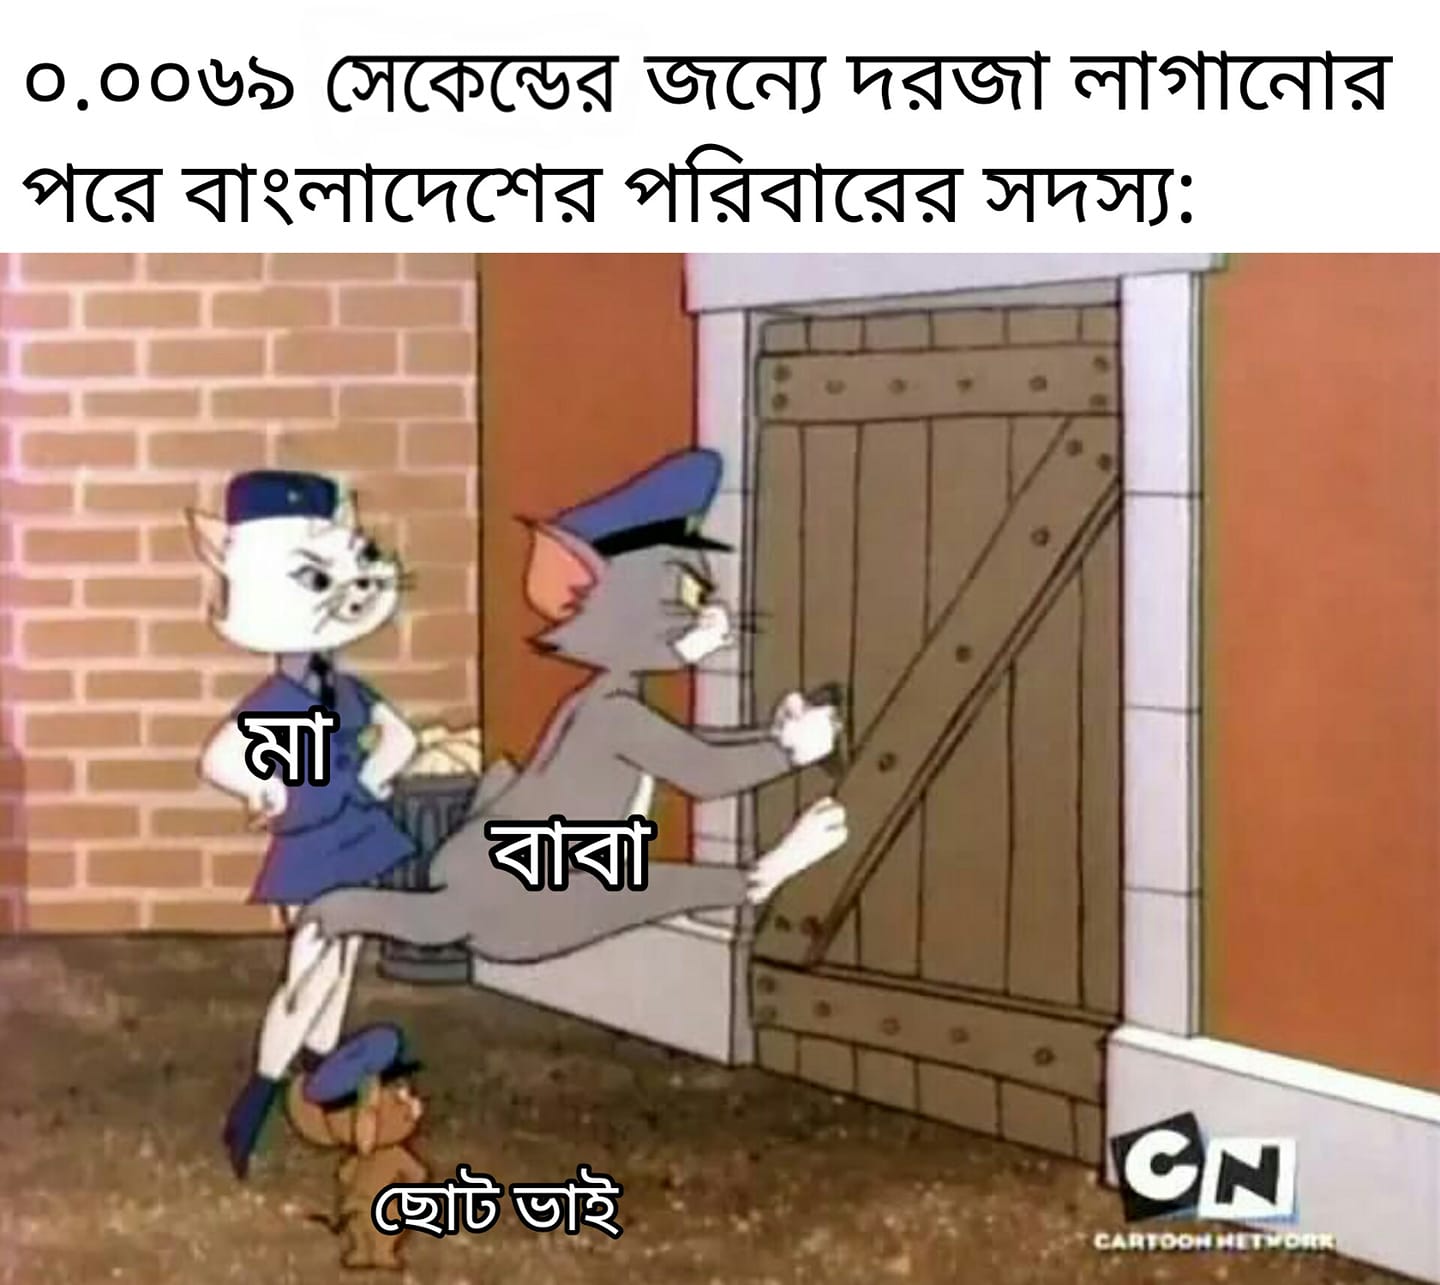
Caption: ০.০০৬৯ সেকেন্ডের জন্য দরজা লাগানোর পরে বাংলাদেশের পরিবারের সদস্যঃ   মা   বাবা    ছোট ভাই
Label: non-hate